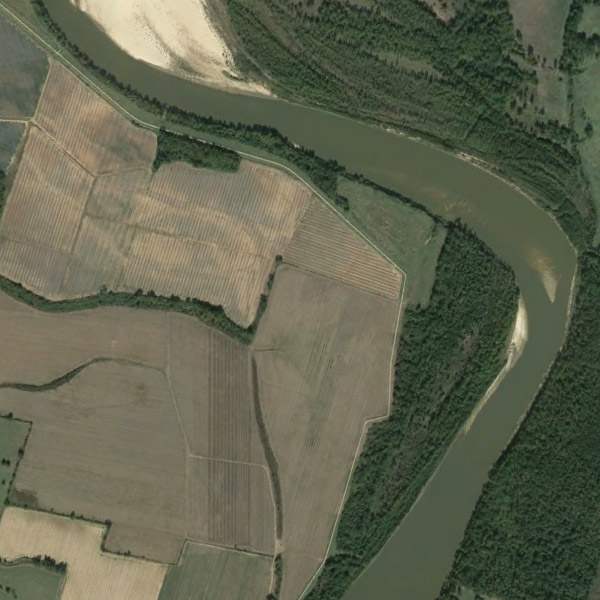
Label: River